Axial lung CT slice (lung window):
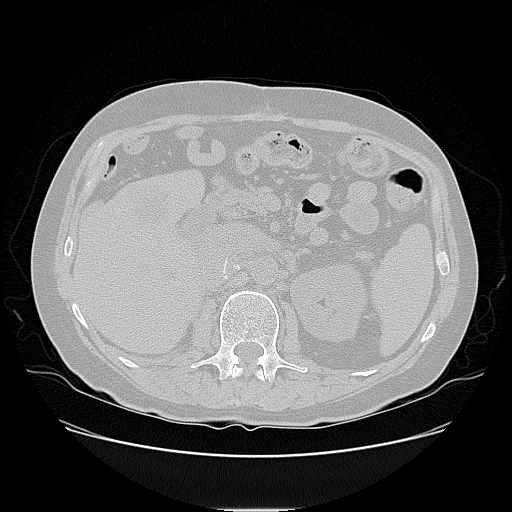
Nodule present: no